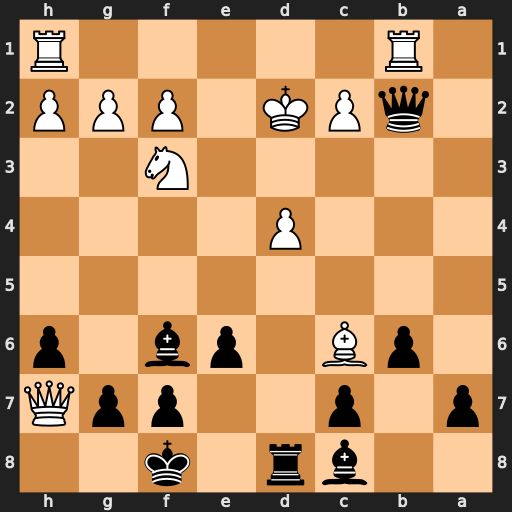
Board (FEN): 2br1k2/p1p2ppQ/1pB1pb1p/8/3P4/5N2/1qPK1PPP/1R5R
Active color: b
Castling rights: -
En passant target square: -
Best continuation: Bg5+ Nxg5 Rxd4+ Ke1 Qxb1+